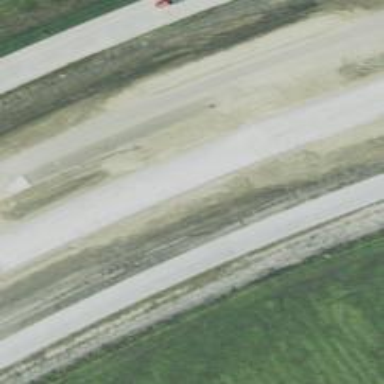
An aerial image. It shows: Motorway with expressway features.